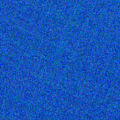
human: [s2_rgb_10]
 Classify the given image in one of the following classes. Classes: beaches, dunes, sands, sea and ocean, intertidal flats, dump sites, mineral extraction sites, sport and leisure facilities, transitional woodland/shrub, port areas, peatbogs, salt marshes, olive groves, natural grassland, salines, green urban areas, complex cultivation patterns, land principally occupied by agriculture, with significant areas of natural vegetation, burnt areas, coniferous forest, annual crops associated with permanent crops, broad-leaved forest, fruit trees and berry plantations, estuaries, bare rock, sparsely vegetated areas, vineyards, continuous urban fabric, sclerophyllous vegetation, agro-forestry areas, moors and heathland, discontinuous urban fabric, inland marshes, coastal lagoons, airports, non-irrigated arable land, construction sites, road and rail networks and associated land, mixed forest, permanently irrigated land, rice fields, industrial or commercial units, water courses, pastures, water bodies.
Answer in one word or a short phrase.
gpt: sea and ocean